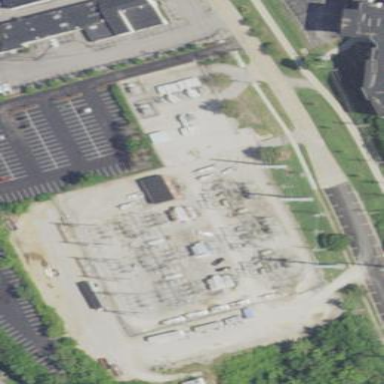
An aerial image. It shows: Power substation.